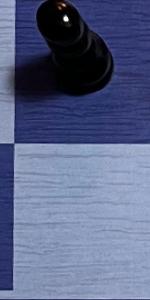
Label: Empty